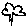
Label: tree